Field crop: maize
Growth stage: 2
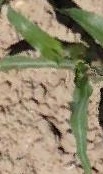
Species: maize